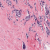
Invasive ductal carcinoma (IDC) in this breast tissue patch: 1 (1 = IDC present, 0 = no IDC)